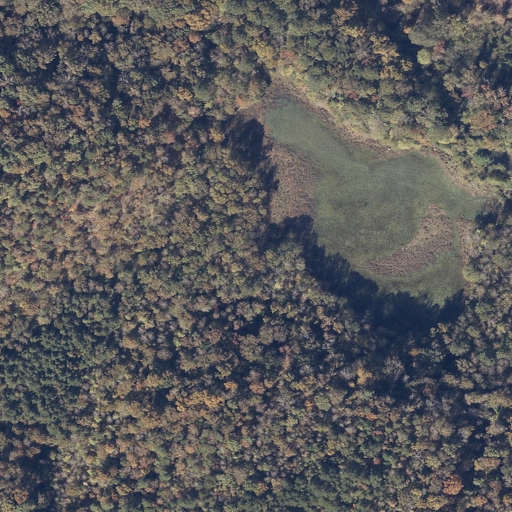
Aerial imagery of valley in Alabama named Coon Hollow containing deciduous forest, woody wetlands, mixed forest, open water, herbaceous wetlands, and evergreen forest